The picture encodes a bearing's raw vibration samples as pixel intensities in a 2-D grid. Based on the visible evidence, which condition applies: normal, inner_race, outer_race, ball?
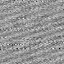
Answer: normal